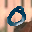
Label: 0